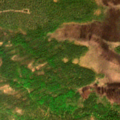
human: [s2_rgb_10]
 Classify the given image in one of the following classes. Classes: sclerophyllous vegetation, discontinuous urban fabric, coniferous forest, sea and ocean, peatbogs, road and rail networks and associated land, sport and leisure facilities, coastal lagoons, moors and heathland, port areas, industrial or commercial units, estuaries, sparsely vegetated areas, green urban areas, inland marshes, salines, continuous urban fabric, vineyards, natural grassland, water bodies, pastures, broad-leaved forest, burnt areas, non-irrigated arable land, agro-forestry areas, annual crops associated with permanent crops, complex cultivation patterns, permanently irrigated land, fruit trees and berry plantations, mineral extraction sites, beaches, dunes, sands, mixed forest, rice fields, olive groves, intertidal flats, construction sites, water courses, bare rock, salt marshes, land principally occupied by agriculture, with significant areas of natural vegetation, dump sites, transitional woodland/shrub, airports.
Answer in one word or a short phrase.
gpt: coniferous forest, mixed forest, transitional woodland/shrub, peatbogs